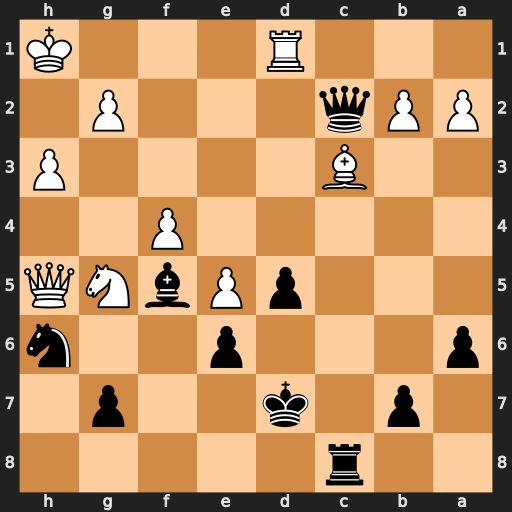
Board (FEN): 2r5/1p1k2p1/p3p2n/3pPbNQ/5P2/2B4P/PPq3P1/3R3K
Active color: b
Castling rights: -
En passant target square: -
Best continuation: Bg4 Rxd5+ exd5